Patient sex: M
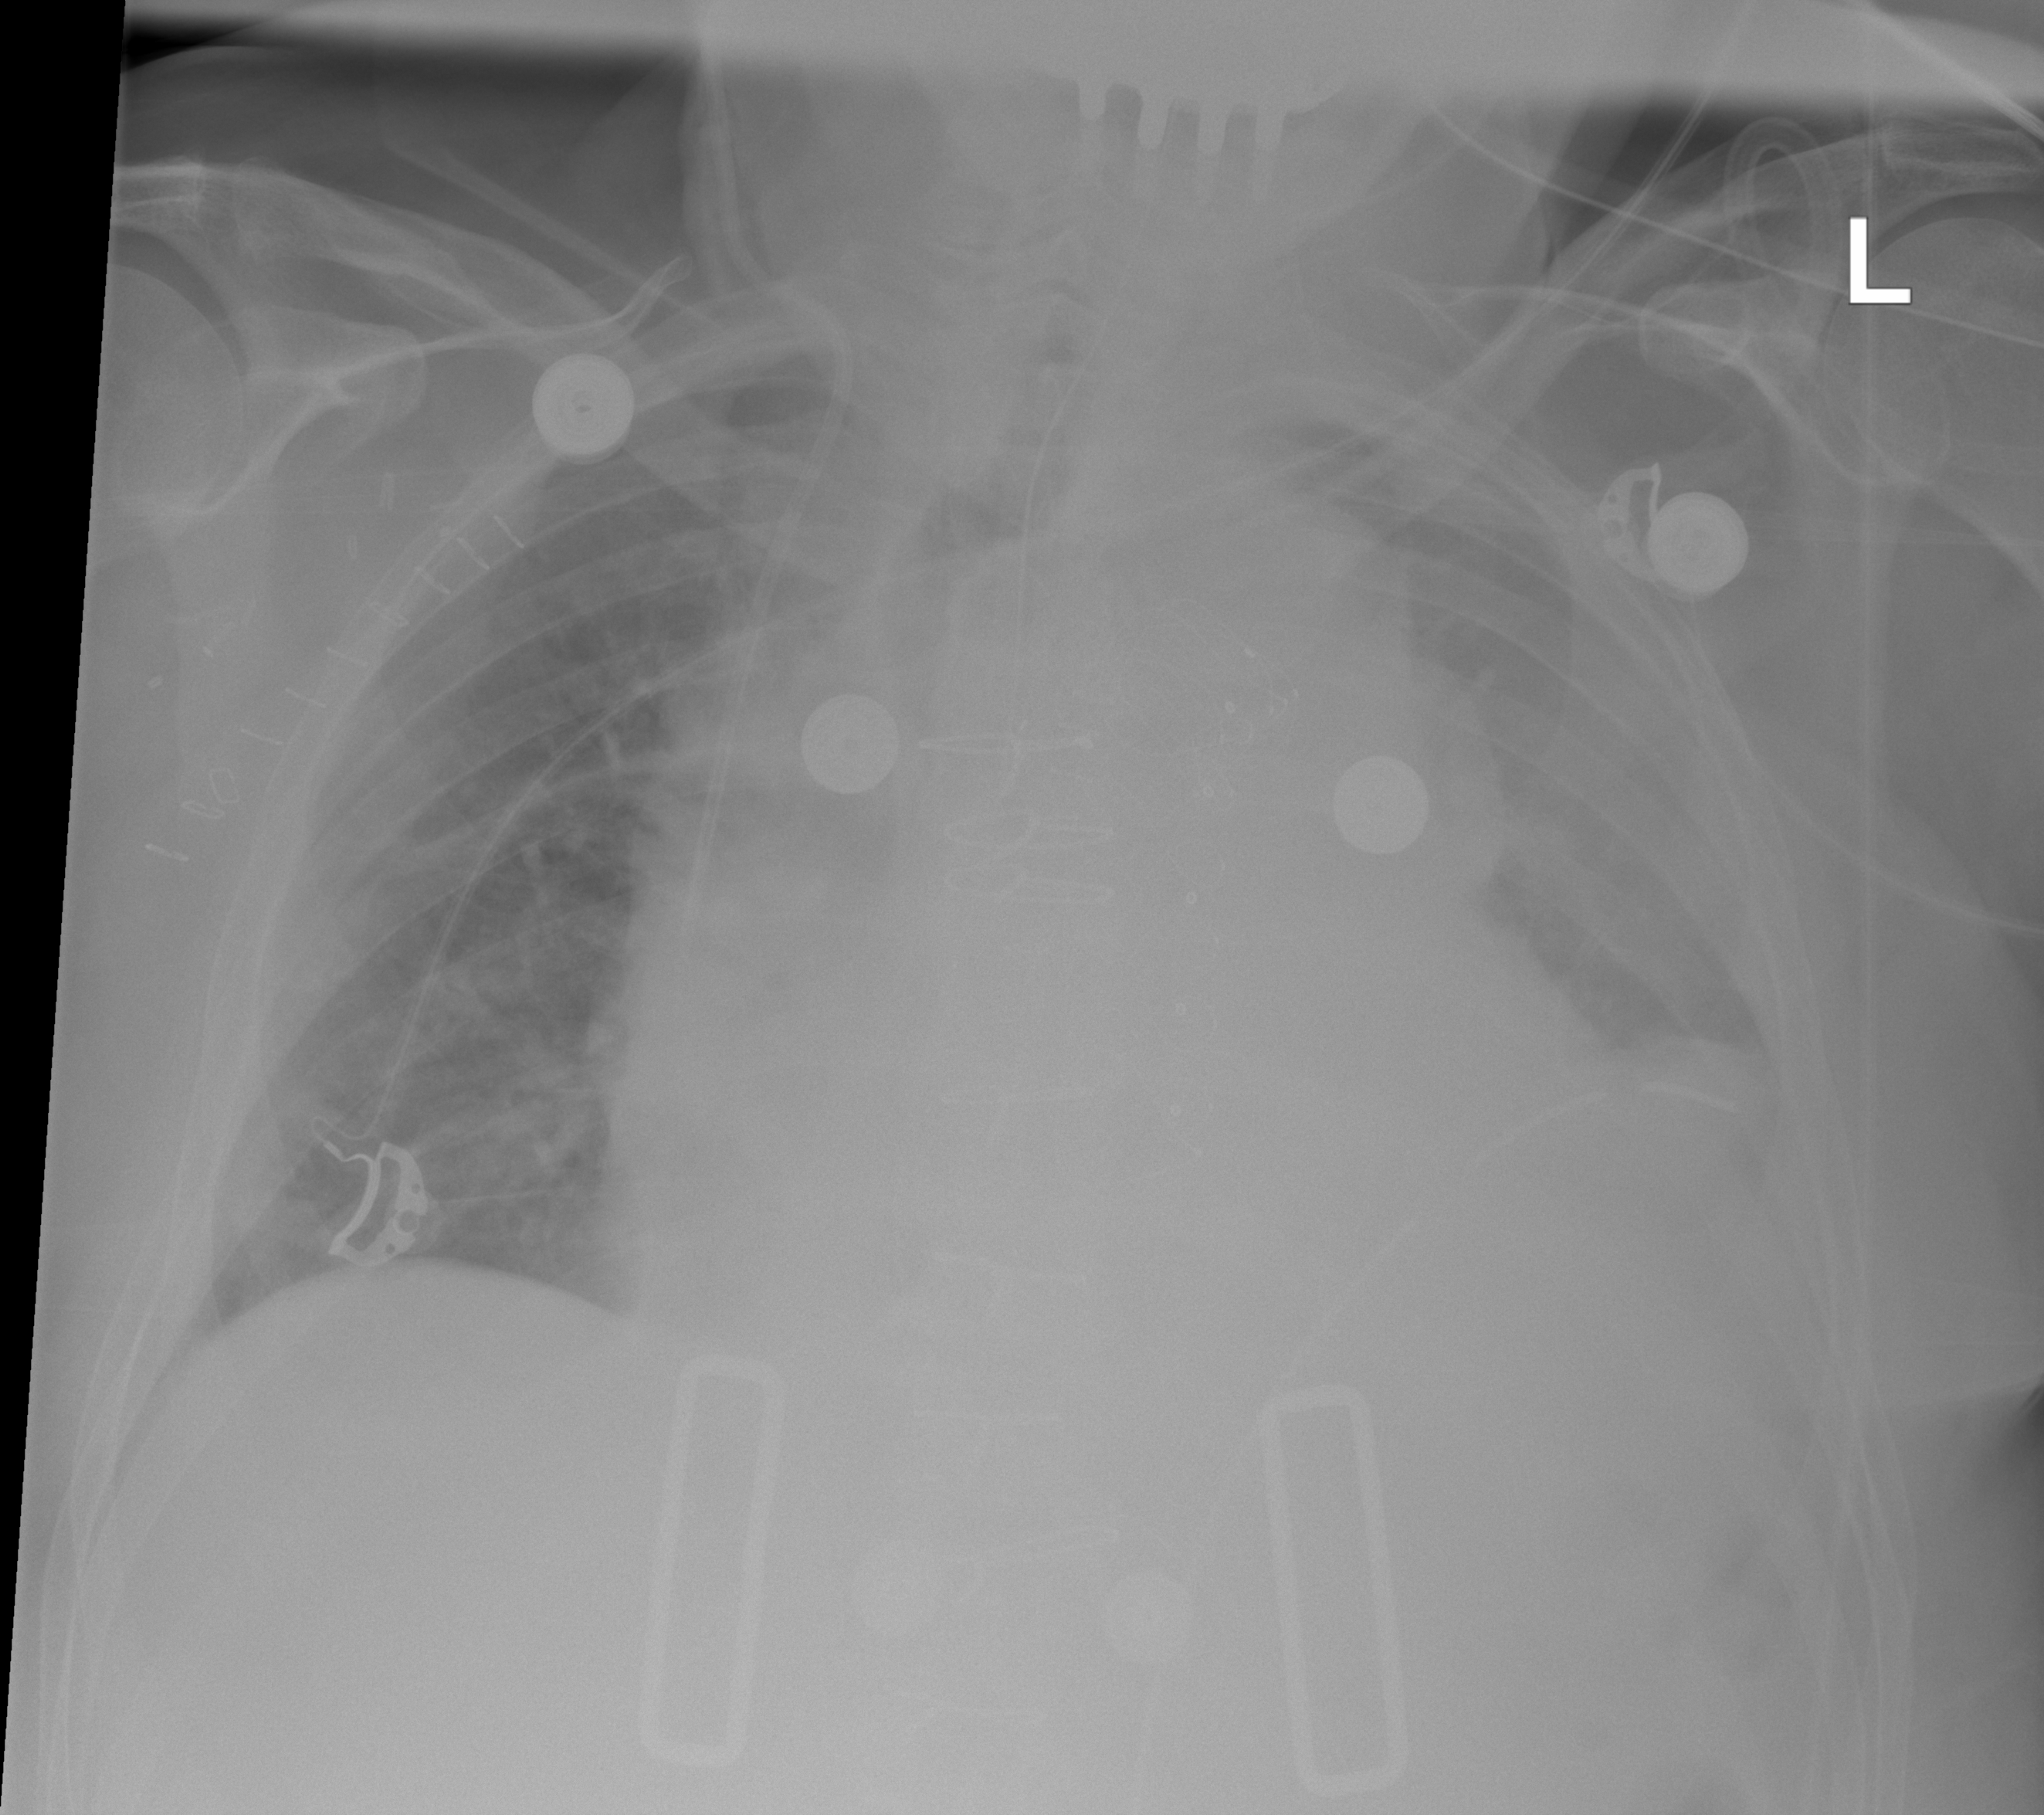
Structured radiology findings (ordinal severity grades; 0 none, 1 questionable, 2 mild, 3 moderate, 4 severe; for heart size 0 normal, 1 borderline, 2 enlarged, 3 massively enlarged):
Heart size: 3
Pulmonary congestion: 2
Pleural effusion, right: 0
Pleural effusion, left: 2
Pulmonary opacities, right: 0
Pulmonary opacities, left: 0
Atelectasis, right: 0
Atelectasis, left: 3